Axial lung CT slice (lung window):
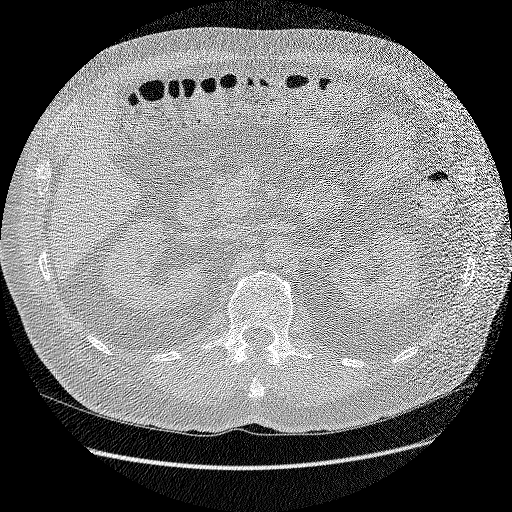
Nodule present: no